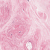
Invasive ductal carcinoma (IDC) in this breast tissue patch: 0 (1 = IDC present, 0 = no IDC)